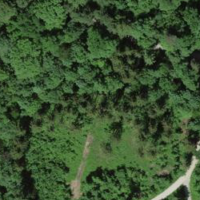
EUNIS habitat code: 44
Species observed at this site:
Carex sylvatica
Sambucus racemosa